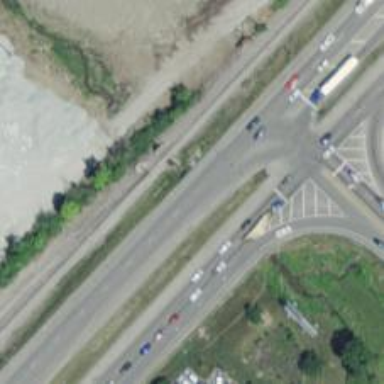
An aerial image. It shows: Trunk highway.